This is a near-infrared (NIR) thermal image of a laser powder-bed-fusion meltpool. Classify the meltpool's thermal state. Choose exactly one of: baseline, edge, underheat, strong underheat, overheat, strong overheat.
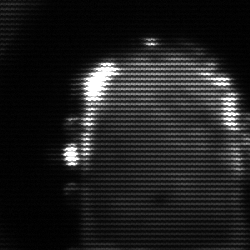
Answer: baseline